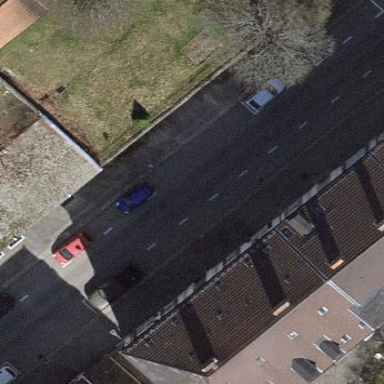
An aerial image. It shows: Parking available on the street side.